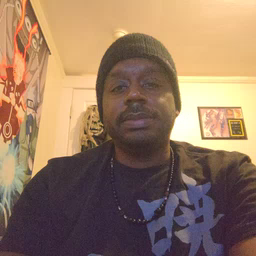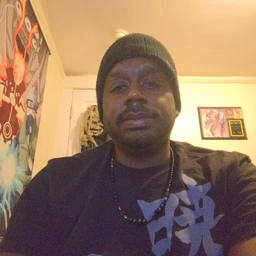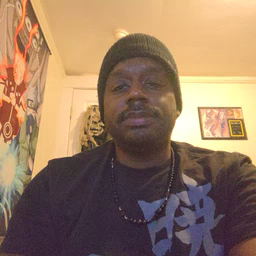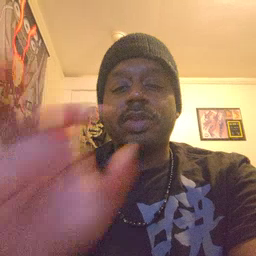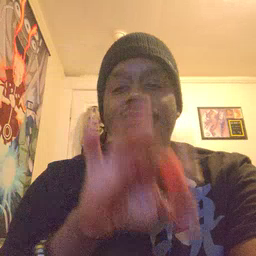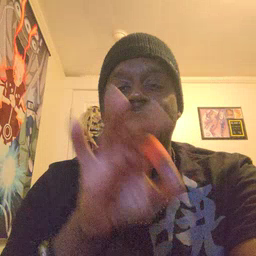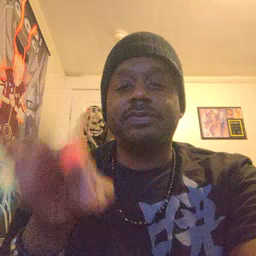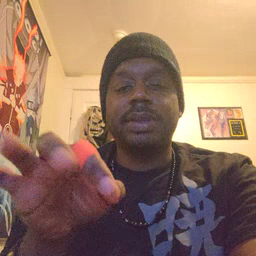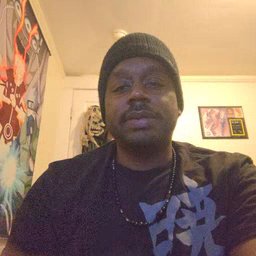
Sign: frenchfries